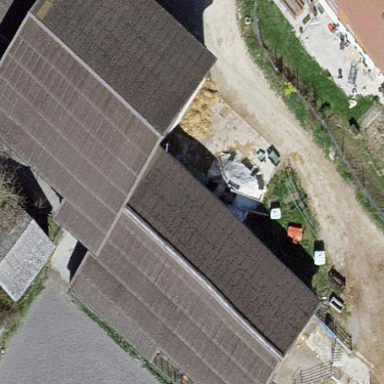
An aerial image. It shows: Farm building.